Question: I realize there is some sort of problem with permissions on either my folder or the folder I created in the /var/www folder. I know that /var/www initially has root access. I have been following some online tutorials to try and fix this issue and have changed my permissions to who knows what over the last hour or so.
I receive this error when trying to upload a file from an HTML form using PHP/MySQL:
'''
Warning: move_uploaded_file(images/verified-gw.gif): failed to open stream: Permission
denied in /var/www/addscore.php on line 40 Warning: move_uploaded_file(): Unable to move
'/tmp/phpla4QCP' to 'images/verified-gw.gif' in /var/www/addscore.php on line 40 cannot
move uploaded file or something beavis
'''
So I think the permissions on either the /var/www/images folder are incorrect or the permissions on the folder are root and the kernel of ubuntu is not letting the php script move from this root owned file to the folder which has permissions of my user account to my knowledge and is in the group nobody.
I am pretty lost, any help is definitely appreciated.

Above you can see a picture of the permissions on the images folder I am trying to move the file from the tmp directory to.
Oh and here is the PHP script that fails:
'''
if (!empty($screenshot)) {
move_uploaded_file($_FILES['screenshot']['tmp_name'], $target)
or die (' cannot move uploaded file or something beavis');
'''
Respectfully,
user
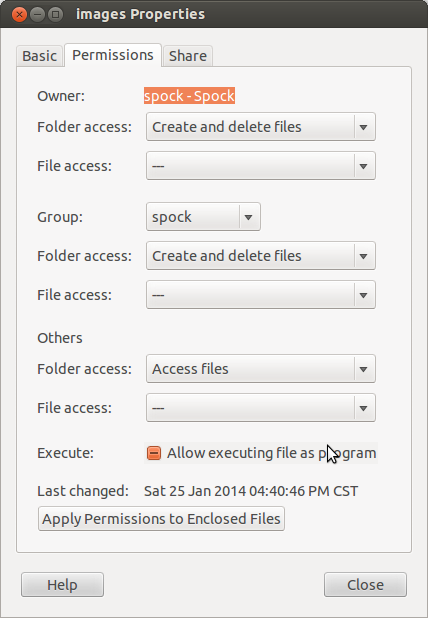
Answer: This solved my problem: <URL>
tl:dr - I typed this: 'sudo chown -R www-data:www-data /var/www'
I do not think it was a combination of trying to chmod the chown the tmp directory and this. I think it is just changing the permissions on the /var/www folder where all LAMP files are kept.
Now the PHP script works and tosses the image file in the directory I made. It would be easier if Ubuntu installed test servers like this LAMP stack in the user directory without having to learn file permissions like I am protecting my files from the nazis' submarines.